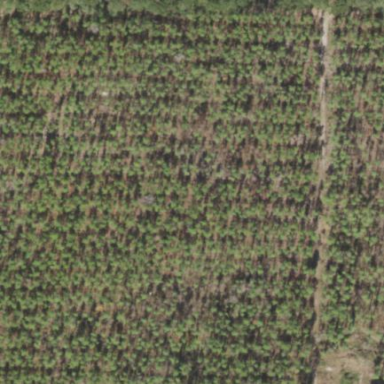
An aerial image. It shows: Forest area dominated by needle-leaved trees.